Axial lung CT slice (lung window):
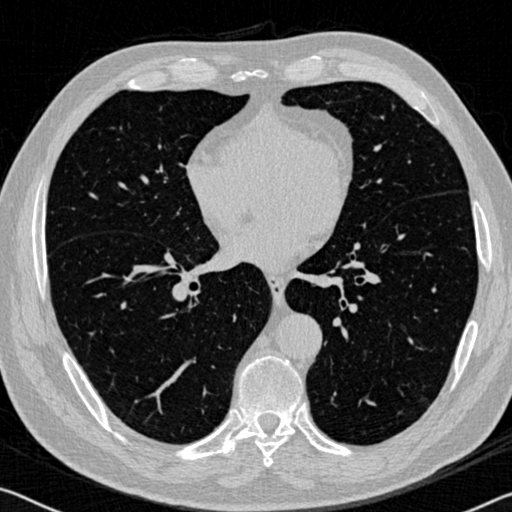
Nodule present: no